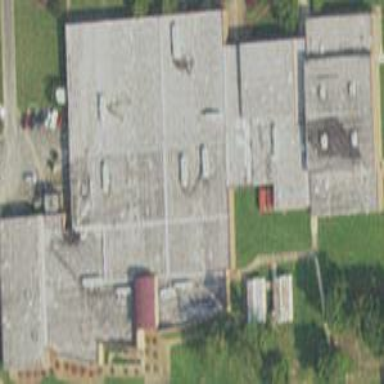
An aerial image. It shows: Flat-roofed school building.